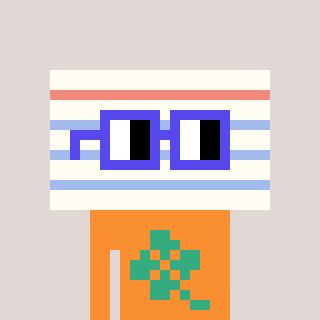
a pixel art character with square blue glasses, a empty notebook page-shaped head and a orange-colored body on a warm background